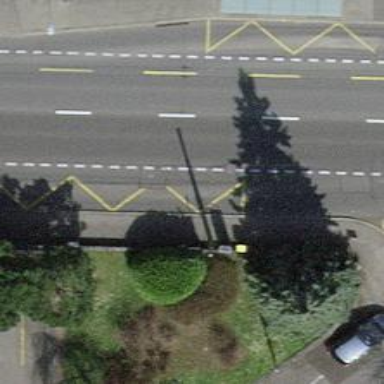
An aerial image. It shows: Post box is visible.